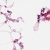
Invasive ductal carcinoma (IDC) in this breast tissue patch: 0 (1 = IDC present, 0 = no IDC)